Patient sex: M
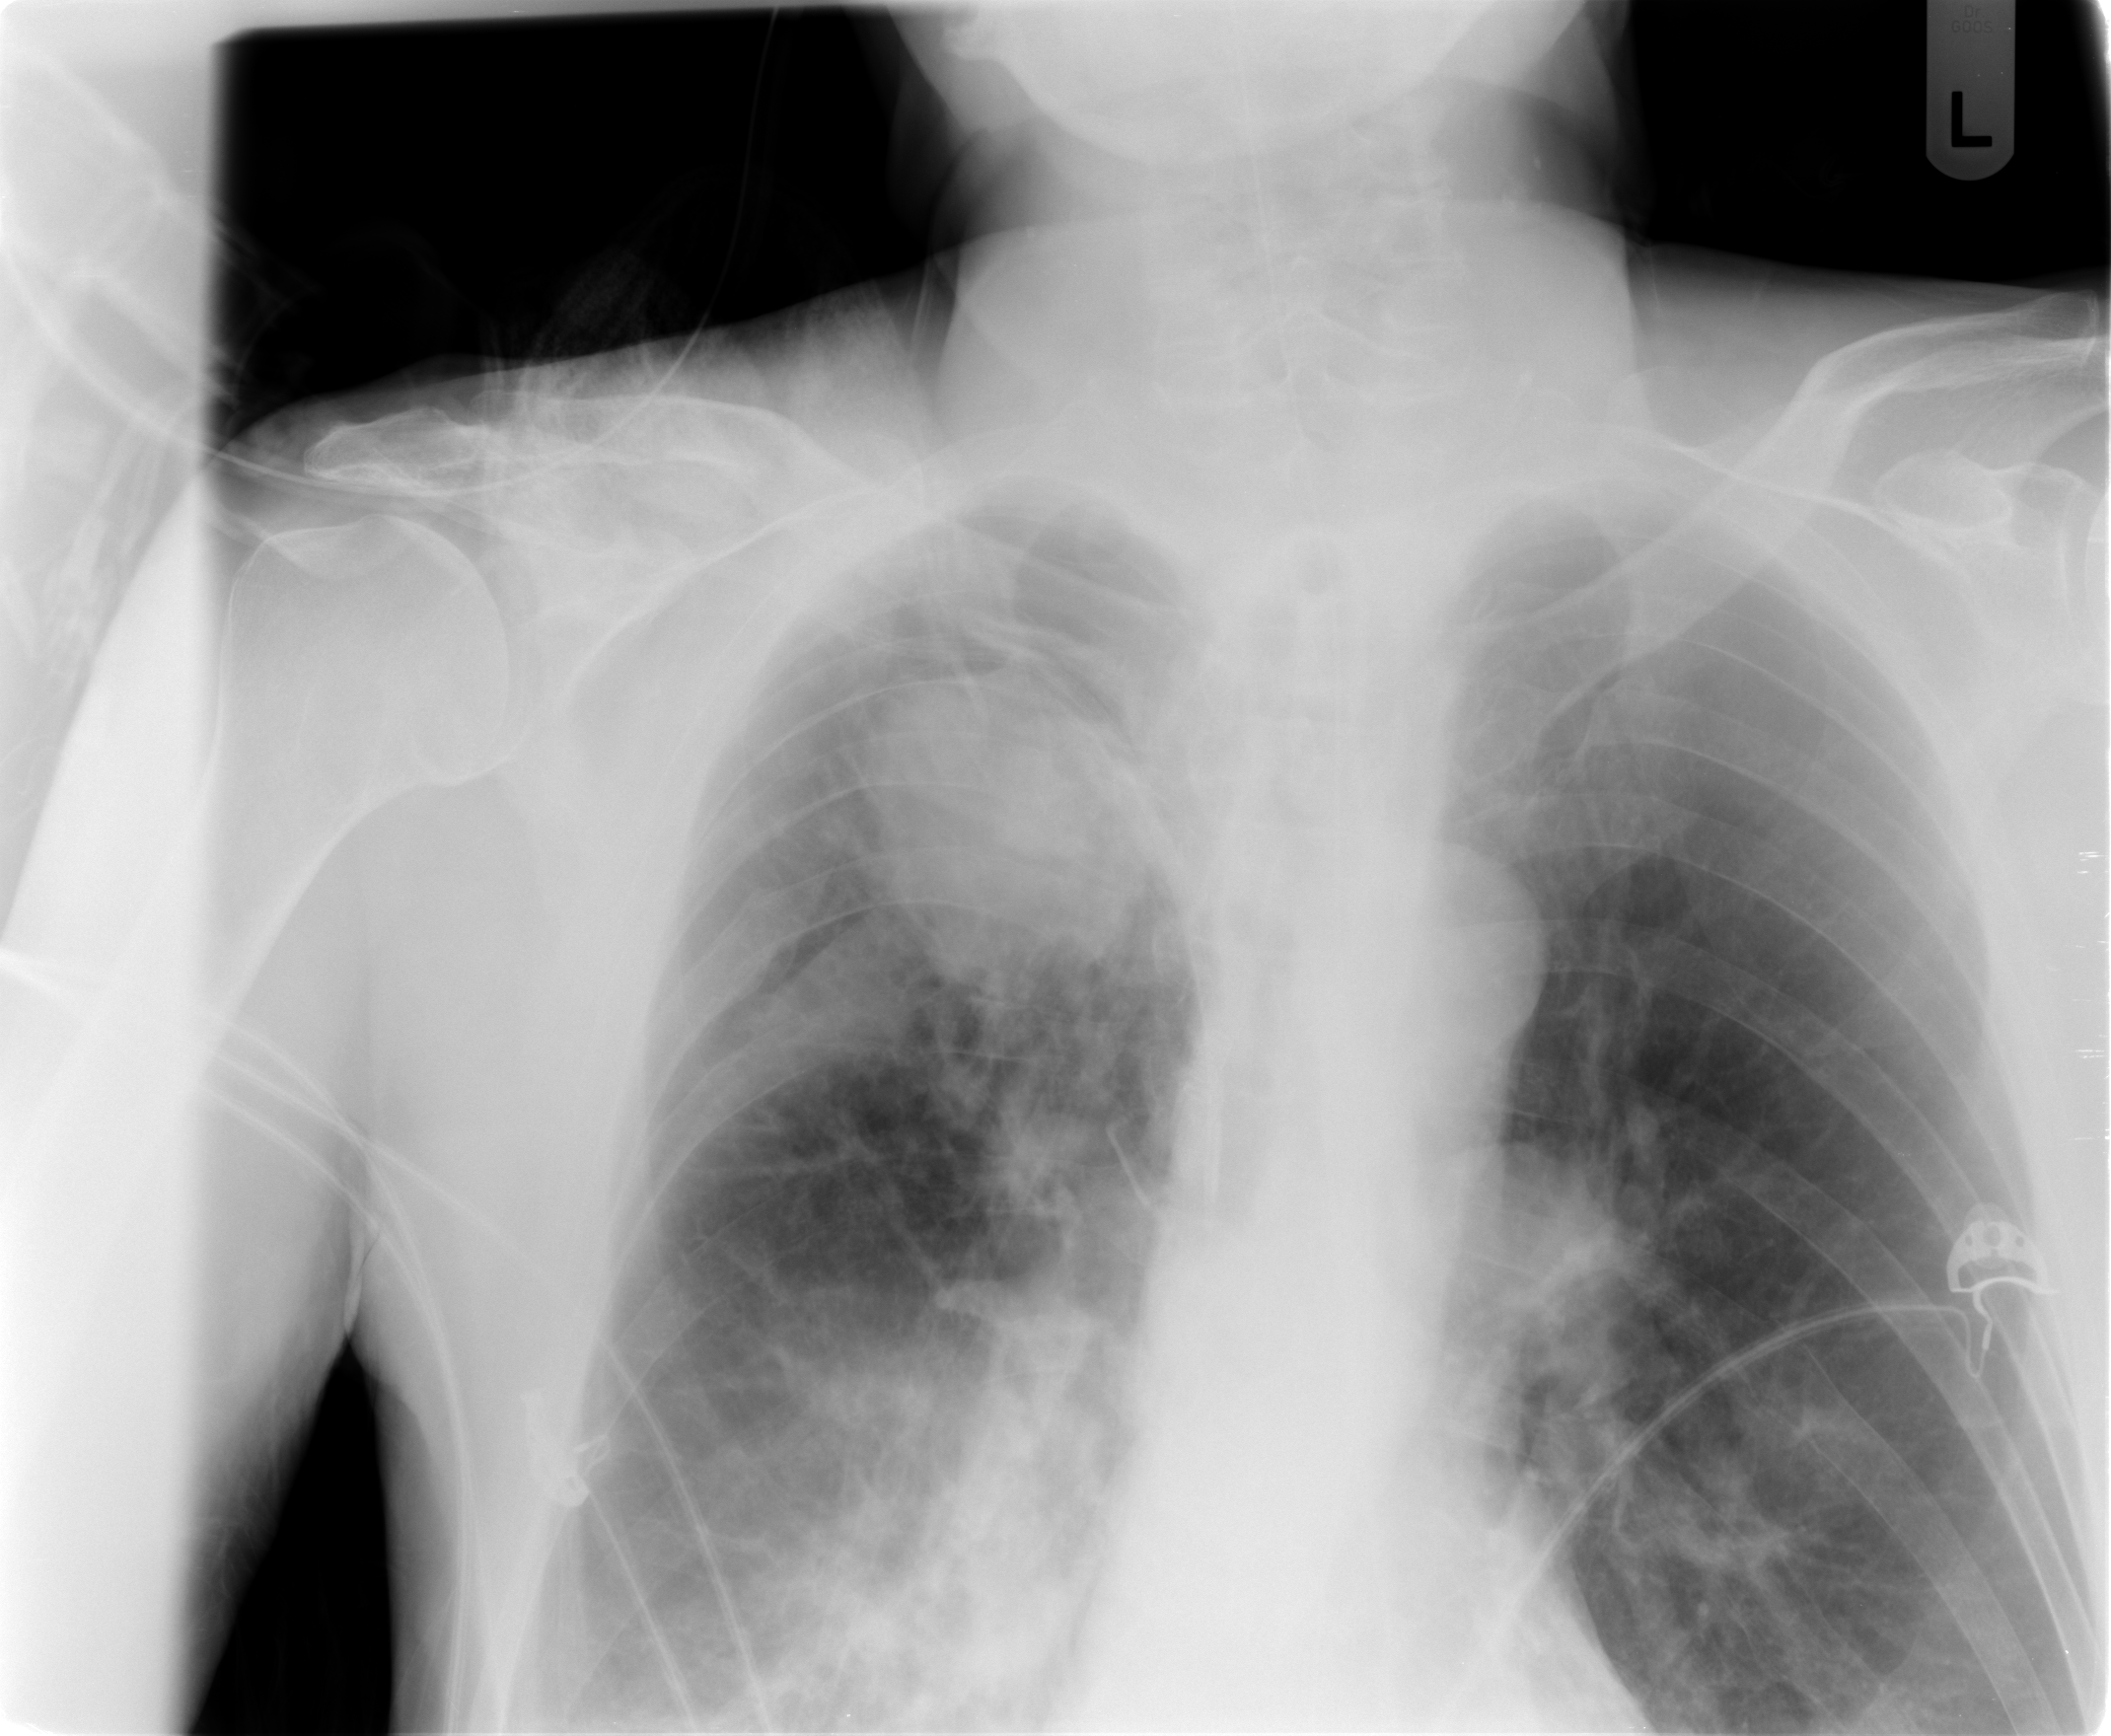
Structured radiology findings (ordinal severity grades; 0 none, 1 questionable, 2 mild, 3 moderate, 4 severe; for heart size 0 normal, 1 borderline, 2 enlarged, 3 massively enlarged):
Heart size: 0
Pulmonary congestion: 2
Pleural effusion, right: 1
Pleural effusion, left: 0
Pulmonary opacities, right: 3
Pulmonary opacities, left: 0
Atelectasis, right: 3
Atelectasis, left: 0